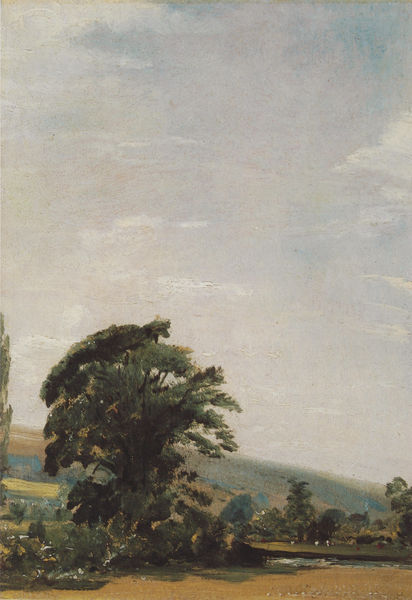
Titel: Harnham Rigde from Leadenhall Garden
Künstler: John Constable
Institution: (Privatsammlung)
Schlagwörter: baum, berg, blau, blätter, gemälde, himmel, laub, schatten, wasser, weiß, wolken, aquarell, bäume, fluss, gelb, grün, impressionismus, landschaft, ocker, sand, see, stadt, teich, ufer, äste, braun, grau, holz, licht, rücken, schwarz, türkis, ölbild, haus, tiere, weg, wiese, wolke, beige, hochformat, ast, bach, erde, feld, felder, horizont, häuser, hügel, natur, pappel, stamm, strauch, weide, weite, wind, büsche, gebüsch, kirche, rauch, sonne, sträucher, wiesen, boden, krone, wald, schornstein, himmelblau, sommer, strand, naturalismus, acker, weizen, berge, hang, dorf, dunst, tag, vegetation, bauernhof, hof, romantik, constable, wetter, draussen, stimmung, hoch, menschenleer, weiden, bedeckt, laubbaum, landschaftsbild, tümpel, kapelle, eiche, schafe, buche, bume, abschüssig, schwraz, landschaftmalerei, grum, wolknen, braunfluss